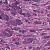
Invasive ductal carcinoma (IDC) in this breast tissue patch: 1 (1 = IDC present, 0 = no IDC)